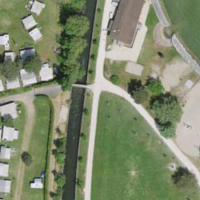
EUNIS habitat code: 53
Species observed at this site:
Tachybaptus ruficollis
Podiceps cristatus
Fulica atra
Alopochen aegyptiaca
Stachys palustris
Anas platyrhynchos
Larus canus
Ixobrychus minutus
Aythya fuligula
Turdus merula
Chroicocephalus ridibundus
Phalacrocorax carbo
Larus michahellis
Gallinula chloropus
Cygnus olor
Ardea alba
Mentha aquatica
Mareca strepera
Mergus merganser
Locustella luscinioides